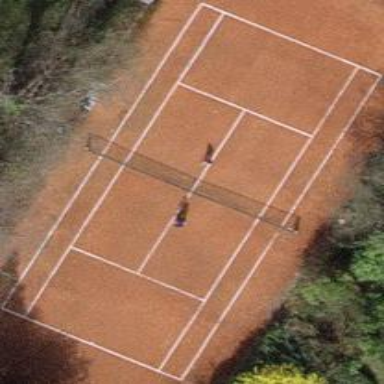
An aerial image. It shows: Tennis court on the leisure land pitch.